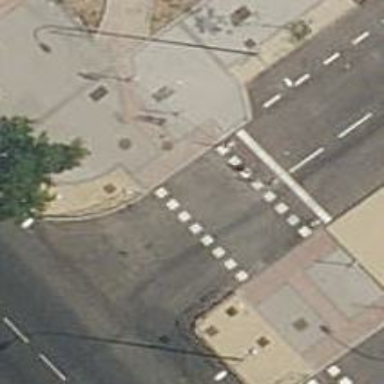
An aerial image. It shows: Road with traffic signals and zebra crossing with traffic signals.